Question:
That is my wordpresss plugin code
'''
$html .= $userMeta->createInput( 'remember', 'checkbox', array(
'value' => isset( $_REQUEST['remember'] ) ? true : false,
'label' => !empty( $config['remember_label'] ) ? $config['remember_label'] : __( 'Remember Me', $userMeta->name ),
'id' => !empty( $config['remember_id'] ) ? $config['remember_id'] : 'remember' . $uniqueID,
'class' => !empty( $config['remember_class'] ) ? $config['remember_class'] : 'um_remember_field',
'enclose' => 'p',
) );
'''
I want to add a class on that '<p>' tag for give extra style specially display none..
'
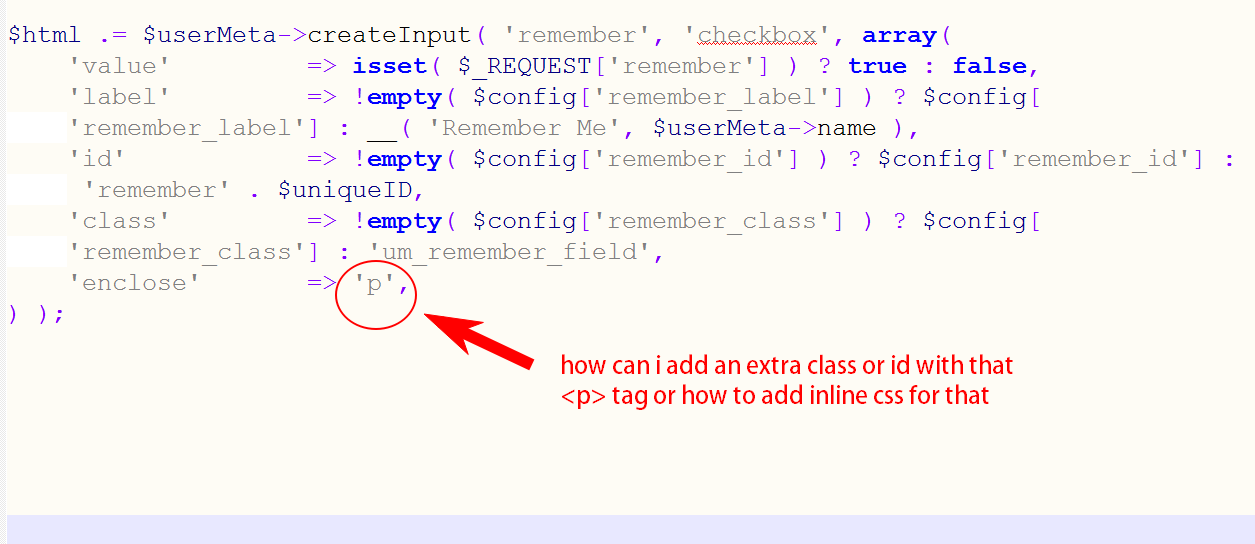
Answer: Try this :
'''
$html .= $userMeta->createInput( 'remember', 'checkbox', array(
'value' => isset( $_REQUEST['remember'] ) ? true : false,
'label' => !empty( $config['remember_label'] ) ? $config['remember_label'] : __( 'Remember Me', $userMeta->name ),
'id' => !empty( $config['remember_id'] ) ? $config['remember_id'] : 'remember' . $uniqueID,
'class' => !empty( $config['remember_class'] ) ? $config['remember_class'] : 'um_remember_field',
'enclose' => 'p class="myclass"',
) );
'''